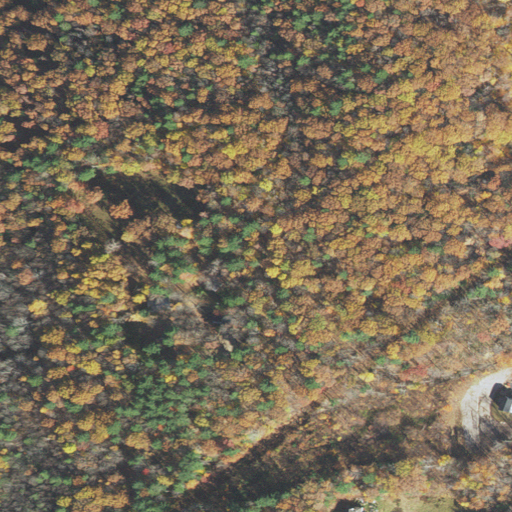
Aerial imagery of mountain in New Hampshire named Griffin Hill containing deciduous forest, mixed forest, shrub, evergreen forest, open development, pasture, and low intensity development